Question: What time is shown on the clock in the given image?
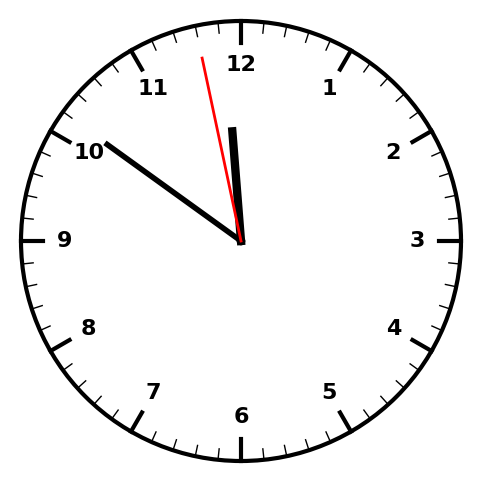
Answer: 11:50:58